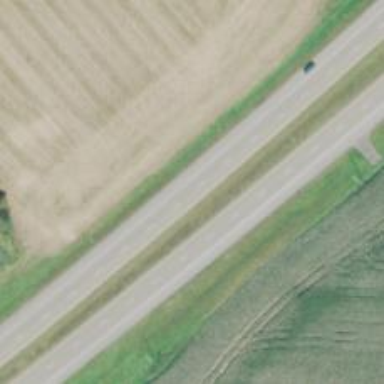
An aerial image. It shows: Trunk highway.